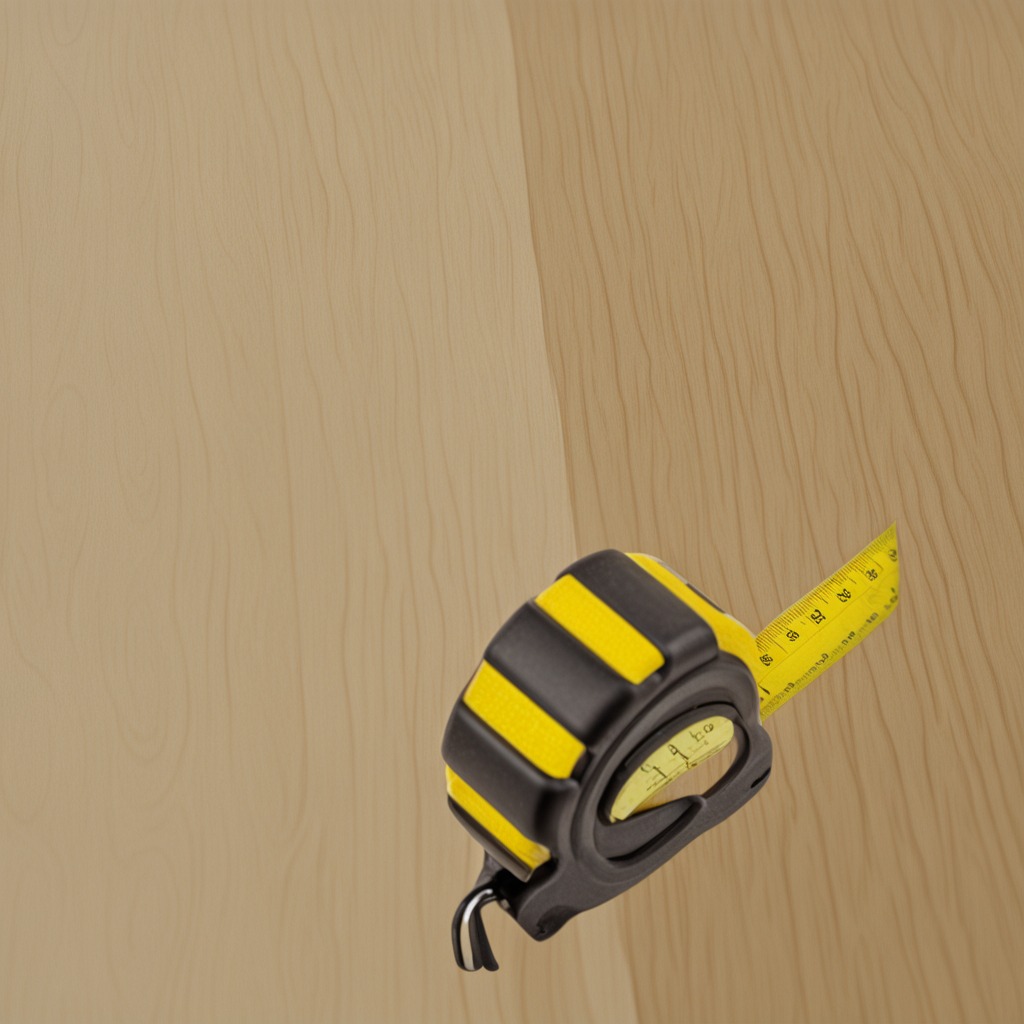
A measuring tape lies on the plywood surface in a paint workshop lit by afternoon window light.